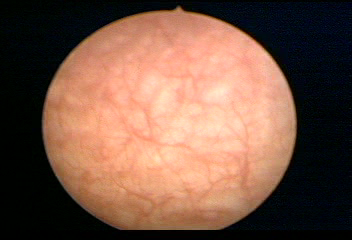
Modality: WLC
Class: Normal mucosa
Bladder cancer association: No